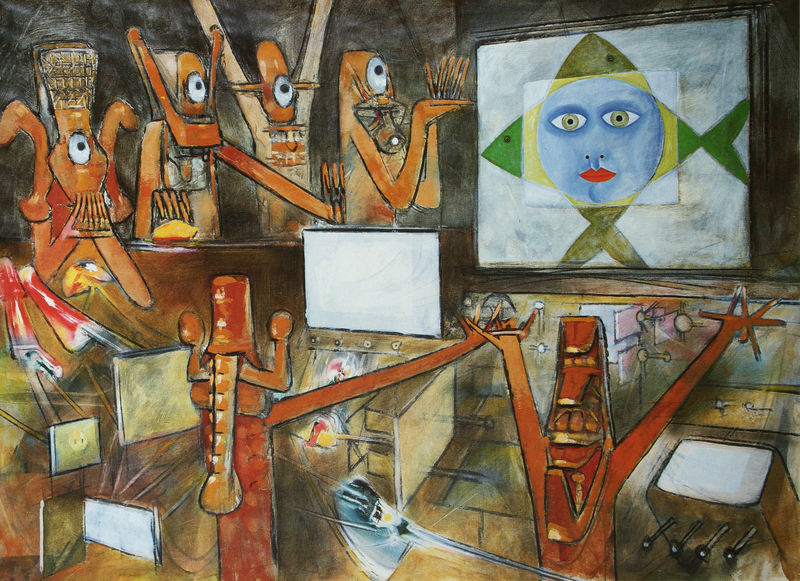
Titel: Intervision (Victor Brauner - Matta)
Künstler: Roberto Matta
Standort: Paris
Institution: Musée National d'Art Moderne - Centre Georges Pompidou
Schlagwörter: blau, weiß, aquarell, grün, braun, grau, mund, orange, schwarz, rot, symbolismus, augen, gesicht, halten, bild, instrument, öl, auge, figur, musik, naiv, fabrik, saal, figuren, freude, rechtecke, maschine, leinwand, kunst, ausstellung, flöte, fisch, bild im bild, bld, schalter, klee, fische, projektion, maschinen, masken, computer, hebel, bildschirm, inka, maya, alien, eingeborene, fernseher, matta